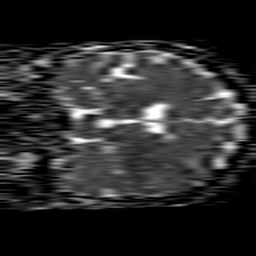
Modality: ADC
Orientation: coronal
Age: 58
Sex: female
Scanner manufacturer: philips
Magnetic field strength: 1.5 T
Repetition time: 4.6 s
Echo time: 0.08355 s